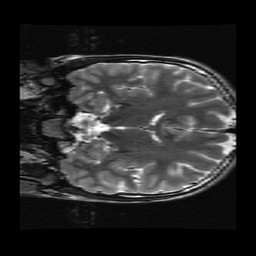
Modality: T2w
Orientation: coronal
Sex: male
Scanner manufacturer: ge
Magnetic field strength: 3 T
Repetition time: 5 s
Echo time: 0.1017 s